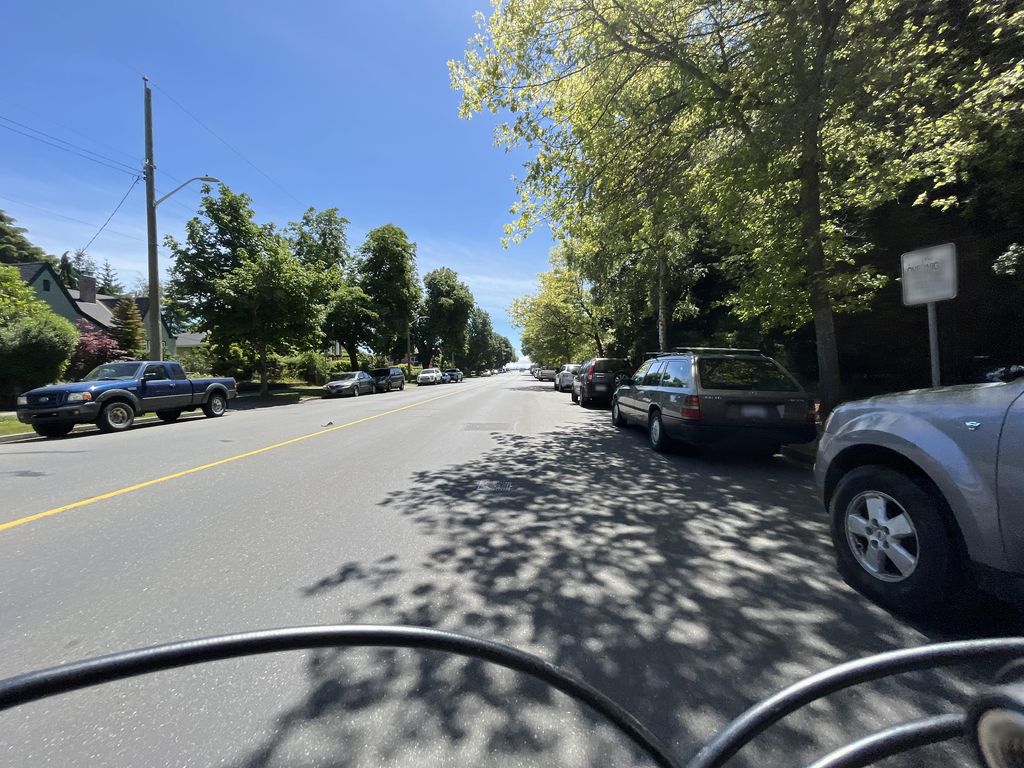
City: victoria